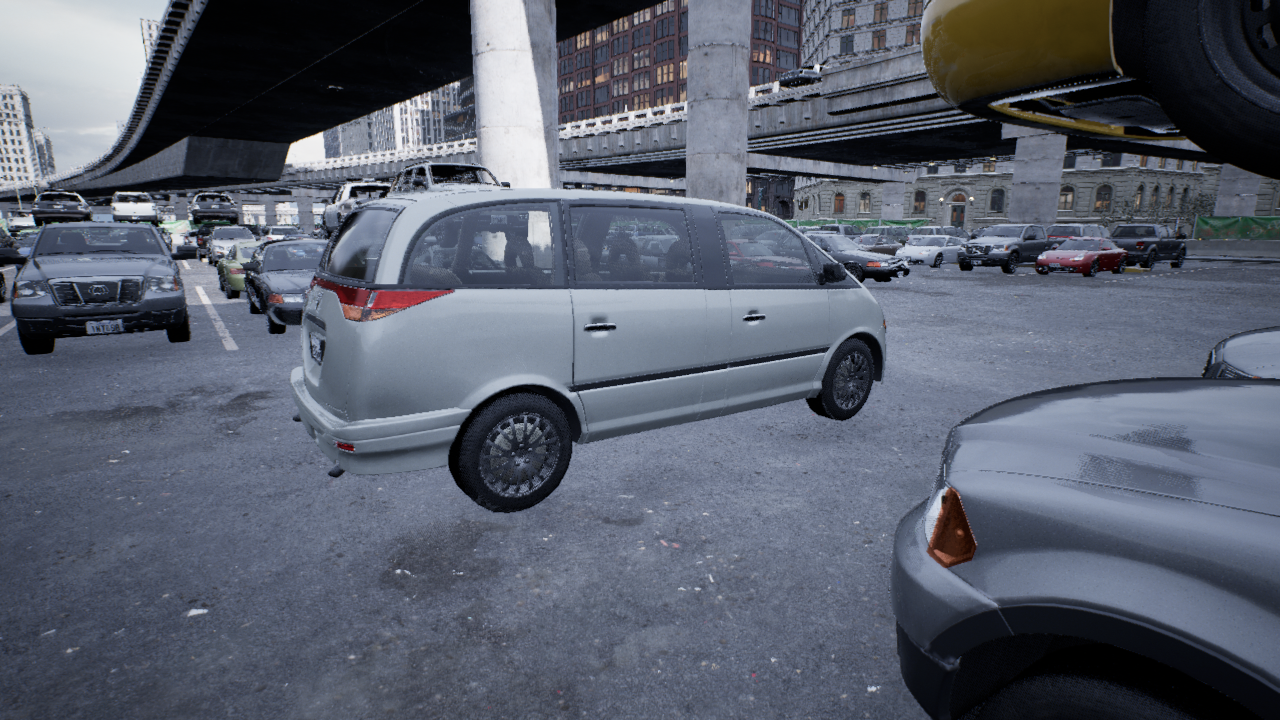
Venue: arterial
Lighting: overcast
Vehicle rig: minivan